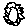
Label: sun